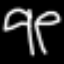
Label: palm tree